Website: lowes
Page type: customer-info-address
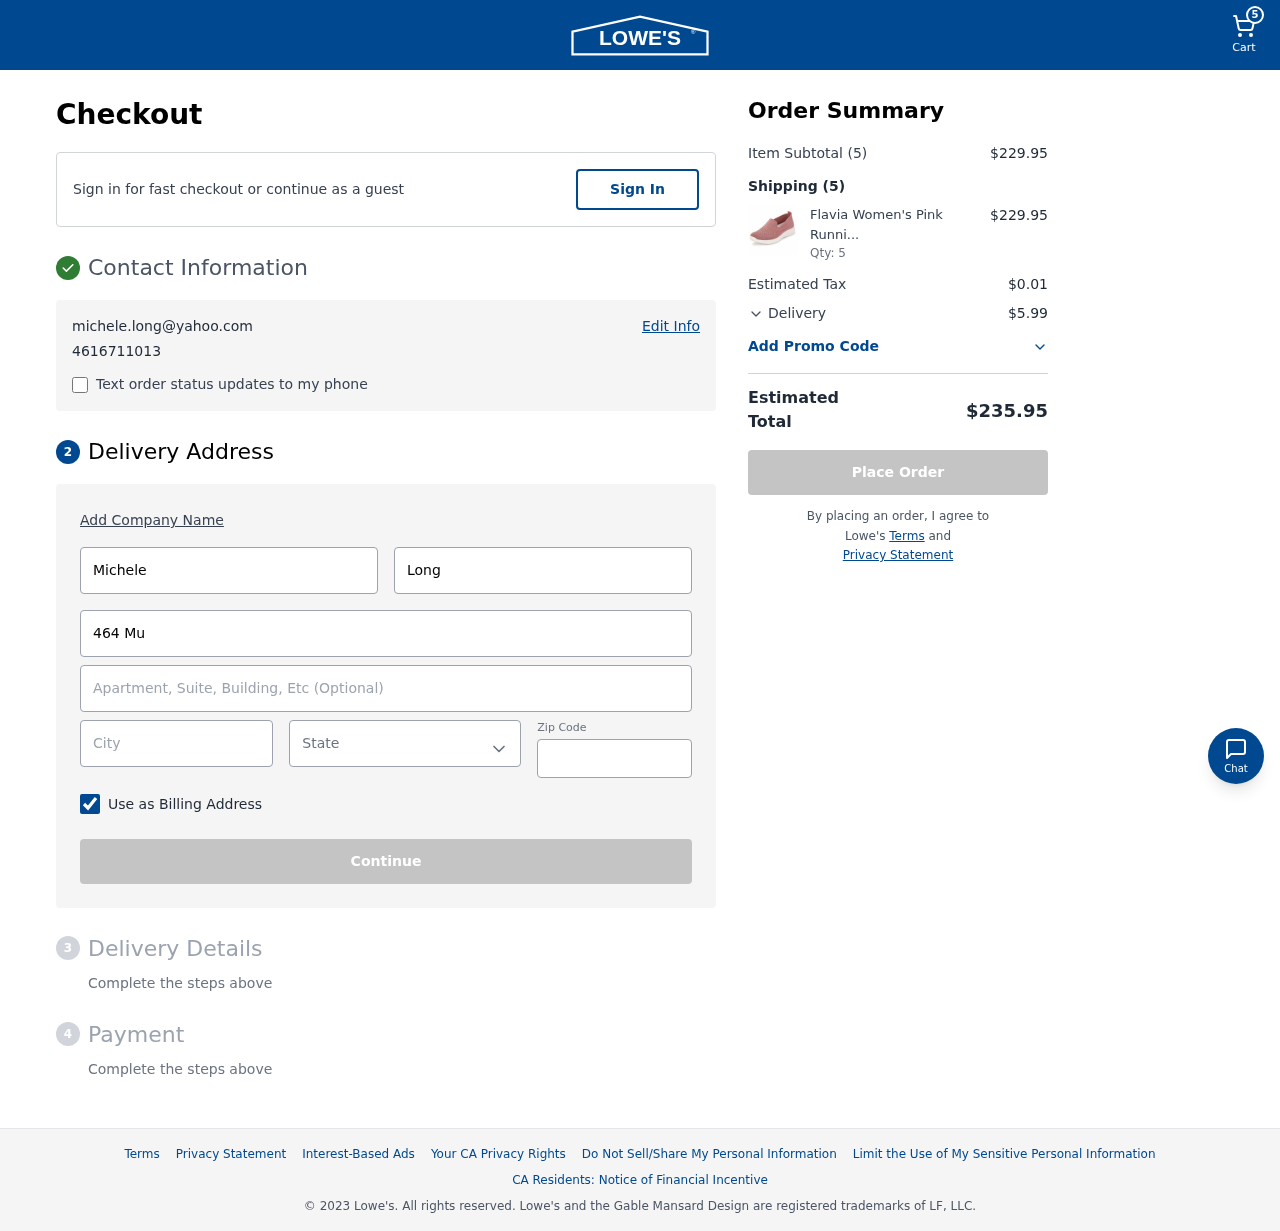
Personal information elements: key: PII_CITY
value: Port Karenton
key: PII_EMAIL
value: michele.long@yahoo.com
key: PII_FIRSTNAME
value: Michele
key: PII_LASTNAME
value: Long
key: PII_PHONE
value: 4616711013
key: PII_POSTCODE
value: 27721
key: PII_STATE
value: Arizona
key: PII_STREET
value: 464 Murray Dale
Product elements: key: PRODUCT1_NAME
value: Flavia Women's Pink Running Shoes-5 UK (37 EU) (6 US) (FKT/ST-1904/NVY)
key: PRODUCT1_QUANTITY
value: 5
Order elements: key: ORDER_NUM_ITEMS
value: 5
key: ORDER_SUBTOTAL
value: $229.95
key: ORDER_NUM_ITEMS2
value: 5
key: ORDER_SUBTOTAL2
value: $229.95
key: ORDER_TAX
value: $0.01
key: ORDER_SHIPPING_COST
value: $5.99
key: ORDER_TOTAL
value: $235.95